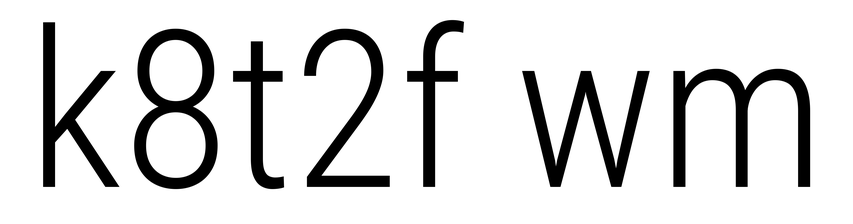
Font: Roboto_Condensed_Light